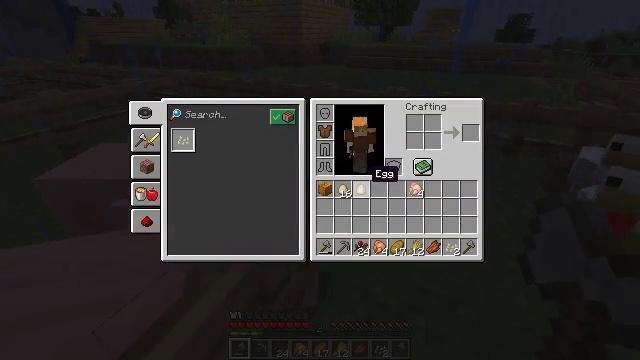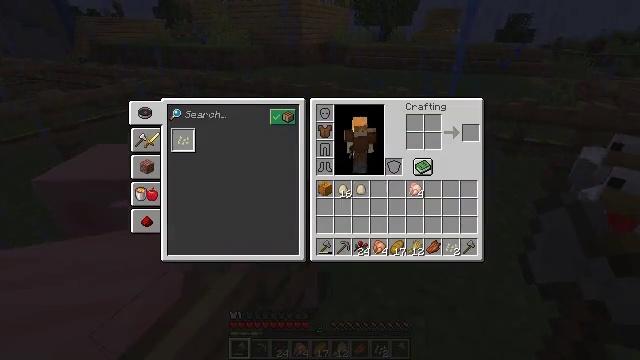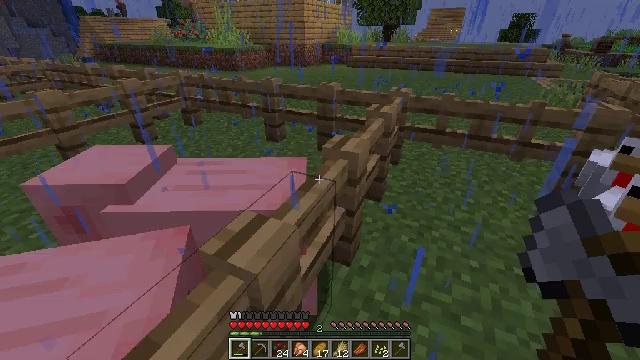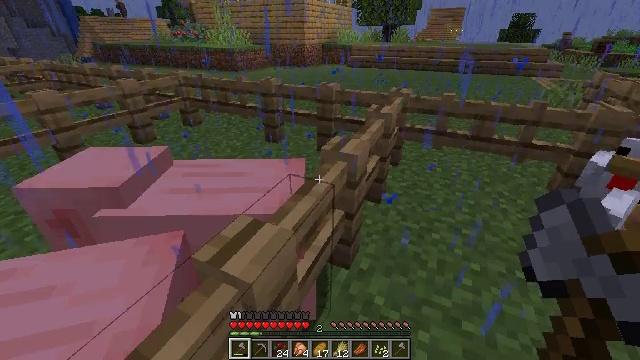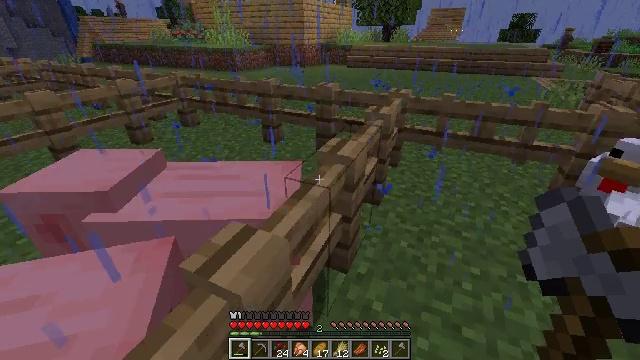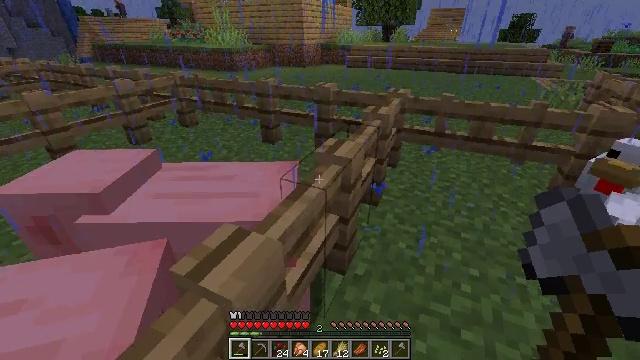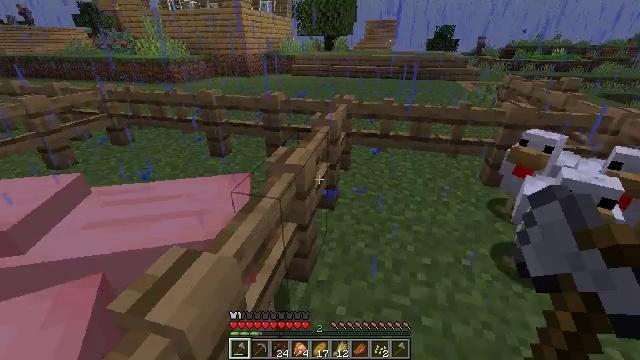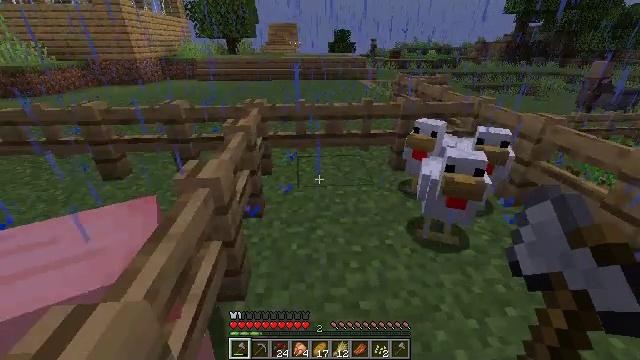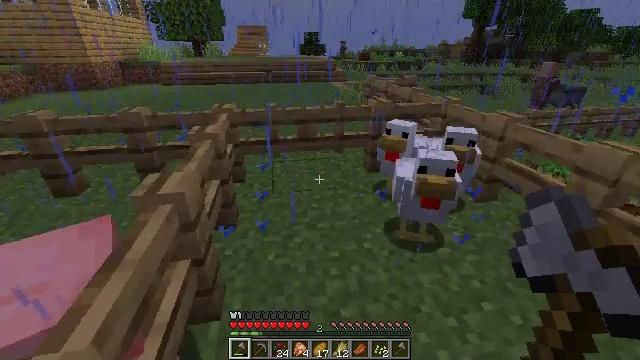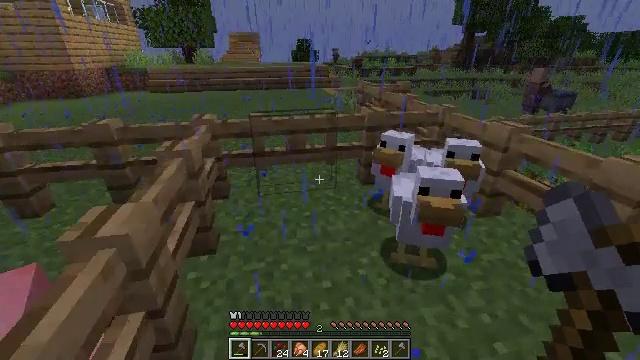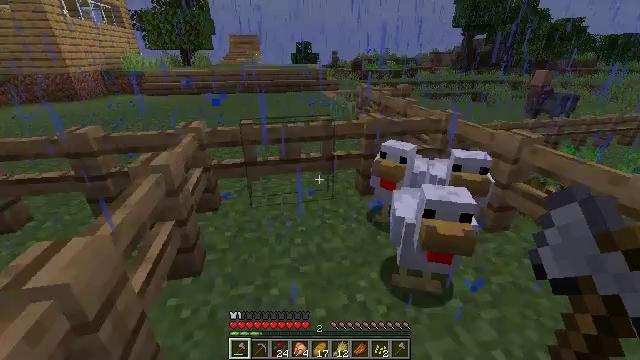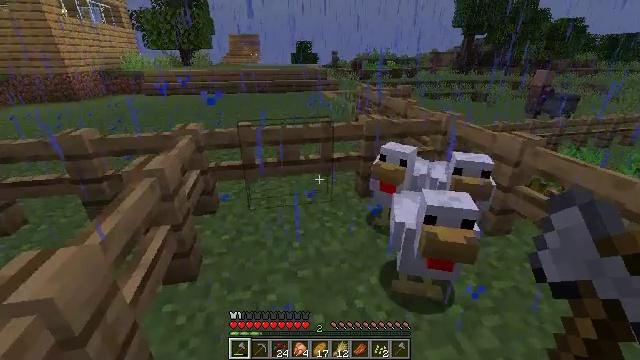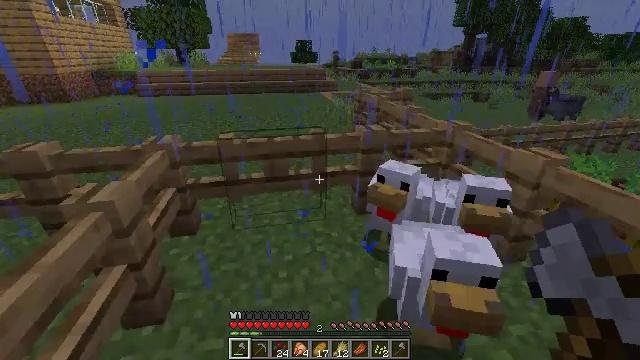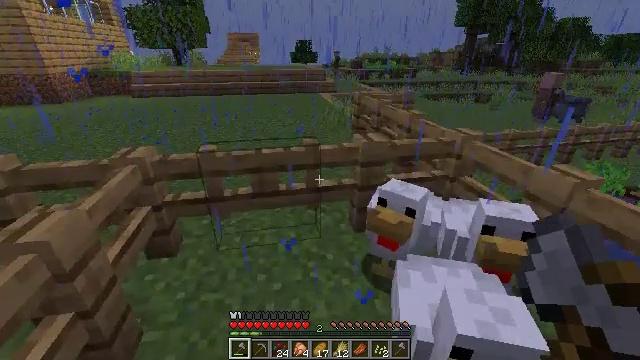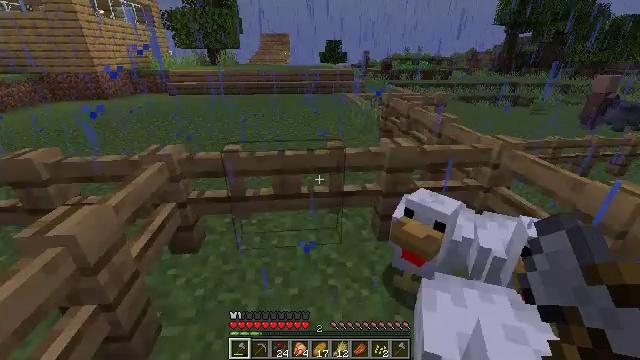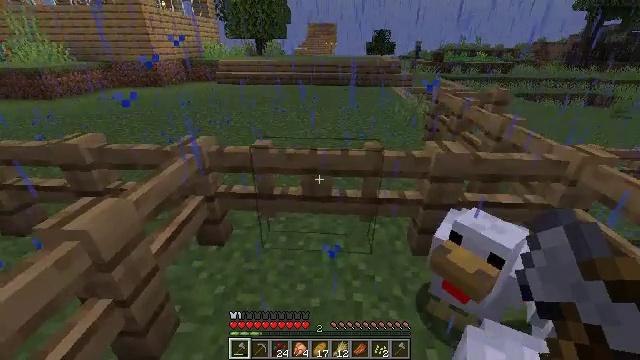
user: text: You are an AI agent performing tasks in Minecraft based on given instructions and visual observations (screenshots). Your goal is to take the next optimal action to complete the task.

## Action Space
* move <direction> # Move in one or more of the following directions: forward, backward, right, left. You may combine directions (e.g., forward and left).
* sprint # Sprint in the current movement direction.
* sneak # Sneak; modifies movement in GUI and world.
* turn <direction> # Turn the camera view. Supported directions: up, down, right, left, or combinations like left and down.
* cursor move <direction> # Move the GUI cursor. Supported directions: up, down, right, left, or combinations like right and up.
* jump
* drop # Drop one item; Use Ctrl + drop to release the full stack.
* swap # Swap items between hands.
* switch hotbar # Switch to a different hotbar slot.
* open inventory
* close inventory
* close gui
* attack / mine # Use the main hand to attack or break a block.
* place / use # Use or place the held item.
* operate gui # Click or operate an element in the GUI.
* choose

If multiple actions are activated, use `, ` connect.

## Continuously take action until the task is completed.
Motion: motion action
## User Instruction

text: Drop rotten flesh.
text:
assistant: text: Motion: no_op
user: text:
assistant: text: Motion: close inventory
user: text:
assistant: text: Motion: close inventory
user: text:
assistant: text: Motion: no_op
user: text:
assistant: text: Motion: no_op
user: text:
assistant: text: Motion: turn right and up
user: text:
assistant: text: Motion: move forward, turn right
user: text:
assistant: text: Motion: move forward, turn right
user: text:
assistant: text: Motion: move forward, turn right and up
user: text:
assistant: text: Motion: move forward
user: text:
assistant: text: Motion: move forward
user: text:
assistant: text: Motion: move forward
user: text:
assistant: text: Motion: move forward
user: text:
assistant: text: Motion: move forward, turn left
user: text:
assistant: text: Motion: move forward, turn left and down
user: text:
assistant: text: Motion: move forward, turn left and down
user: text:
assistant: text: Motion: move forward, use / place
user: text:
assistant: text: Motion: move forward, turn down, use / place
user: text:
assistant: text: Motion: move forward, turn down, use / place
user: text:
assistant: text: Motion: move forward, turn down, use / place
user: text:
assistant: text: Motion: move forward, turn down
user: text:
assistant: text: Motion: move forward, turn left and down
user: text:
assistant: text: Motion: move forward and move right, turn left and down
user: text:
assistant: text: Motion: move forward and move right, turn left and down
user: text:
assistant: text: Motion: move forward and move right, turn left and down
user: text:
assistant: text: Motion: move forward and move right, turn left
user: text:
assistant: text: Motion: turn left
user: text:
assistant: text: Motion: turn left and up
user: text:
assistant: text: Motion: move back, turn left
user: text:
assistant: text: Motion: move back, turn left and up